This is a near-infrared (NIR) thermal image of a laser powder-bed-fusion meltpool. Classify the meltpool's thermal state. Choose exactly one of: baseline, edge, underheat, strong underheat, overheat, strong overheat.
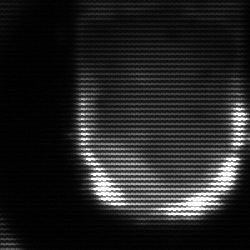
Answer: baseline